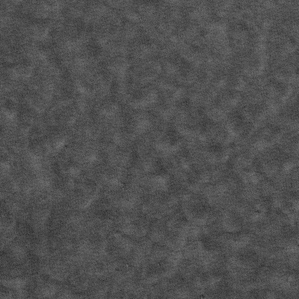
Label: frost